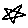
Label: star